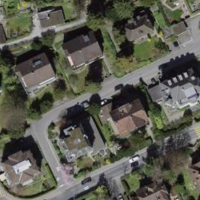
EUNIS habitat code: 55
Species observed at this site:
Columba palumbus